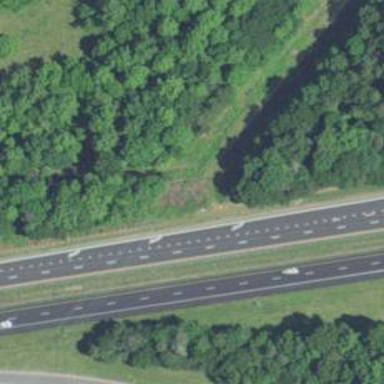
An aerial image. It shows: Motorway link.